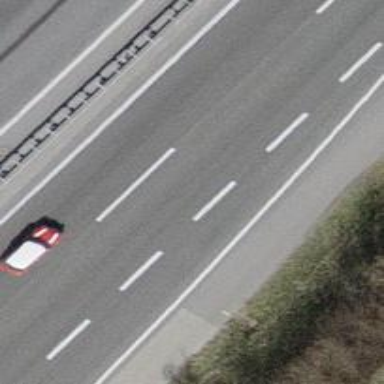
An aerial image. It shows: Asphalt motorway.